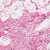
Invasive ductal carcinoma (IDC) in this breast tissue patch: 0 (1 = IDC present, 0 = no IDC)